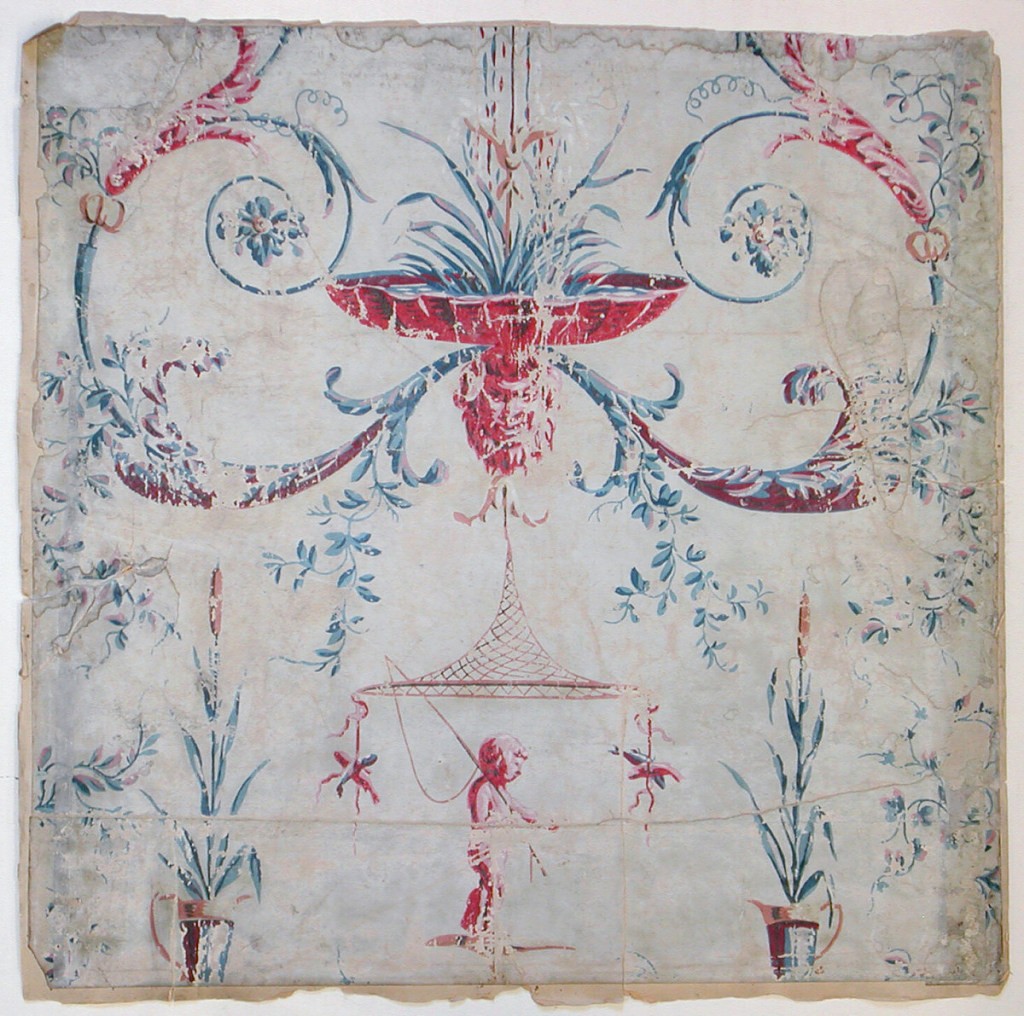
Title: Sidewall
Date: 1775–85
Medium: Block-printed on handmade paper
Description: Arabesque, with, at top center, a faun's head supporting a basin with grasses and a fountain rising from it. From the faun is suspended a net which hangs above a putto with fishing rod. Printed in blues and reds on pale blue ground.